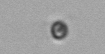
Label: nanoplankton_mix